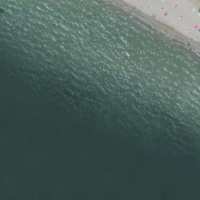
EUNIS habitat code: 14
Species observed at this site:
Aesculus hippocastanum